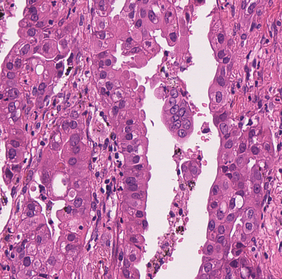
Tumor epithelial tissue: yes
Tumor-associated stroma tissue: yes
Normal tissue: no